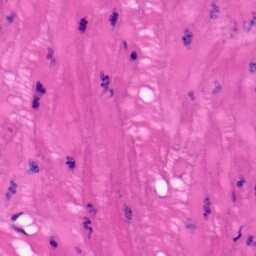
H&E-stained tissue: Skin